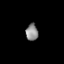
Tissue: lung
Cell type: Endothelial cells
Senescence score: 0.6075
Nuclear area (px): 202
Mean DAPI intensity: 138.728